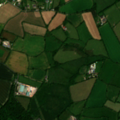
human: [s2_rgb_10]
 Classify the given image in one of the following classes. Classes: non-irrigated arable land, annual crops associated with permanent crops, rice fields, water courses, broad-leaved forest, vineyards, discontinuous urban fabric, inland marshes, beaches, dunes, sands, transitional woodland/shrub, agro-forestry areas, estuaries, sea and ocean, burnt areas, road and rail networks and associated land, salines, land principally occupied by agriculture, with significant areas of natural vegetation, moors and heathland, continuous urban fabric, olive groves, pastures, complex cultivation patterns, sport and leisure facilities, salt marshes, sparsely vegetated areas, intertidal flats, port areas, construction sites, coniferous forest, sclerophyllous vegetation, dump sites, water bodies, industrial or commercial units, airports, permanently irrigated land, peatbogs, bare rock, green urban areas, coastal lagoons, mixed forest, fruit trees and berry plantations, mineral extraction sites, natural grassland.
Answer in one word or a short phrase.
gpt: non-irrigated arable land, pastures, broad-leaved forest